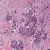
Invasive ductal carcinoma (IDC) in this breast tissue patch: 1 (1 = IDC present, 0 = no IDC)